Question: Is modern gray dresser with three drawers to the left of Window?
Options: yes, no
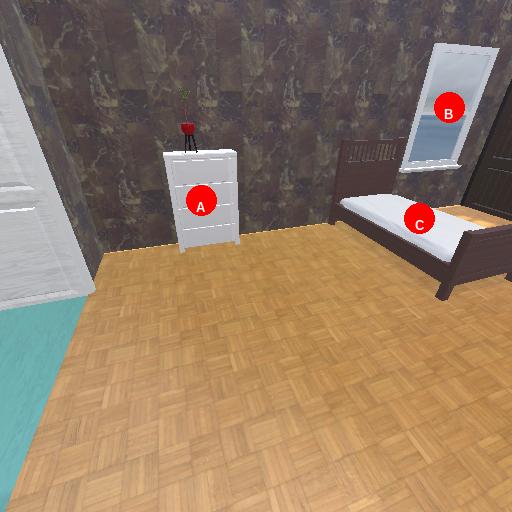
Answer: yes